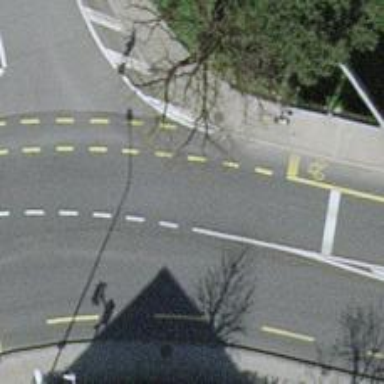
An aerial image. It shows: Secondary road with asphalt surface and dedicated cycle lane.